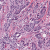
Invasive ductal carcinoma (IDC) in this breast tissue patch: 1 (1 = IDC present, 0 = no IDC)